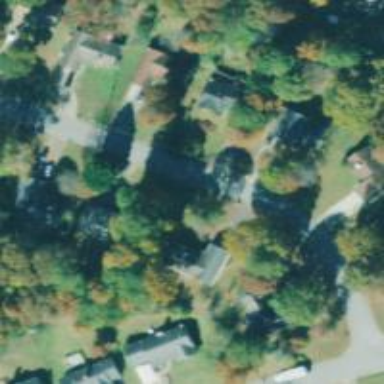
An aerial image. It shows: Residential road.